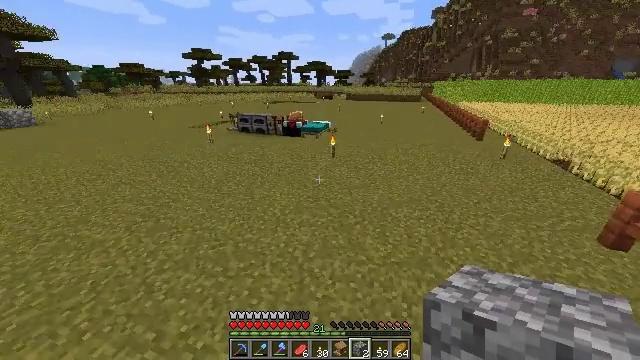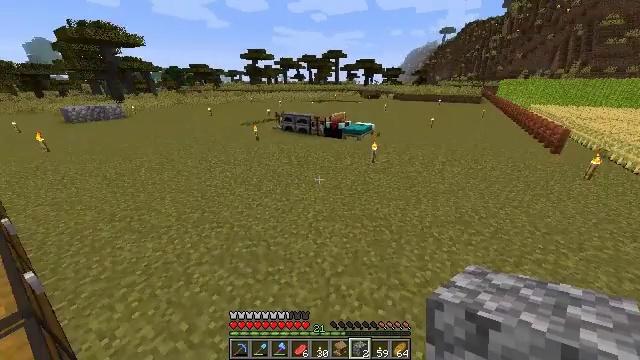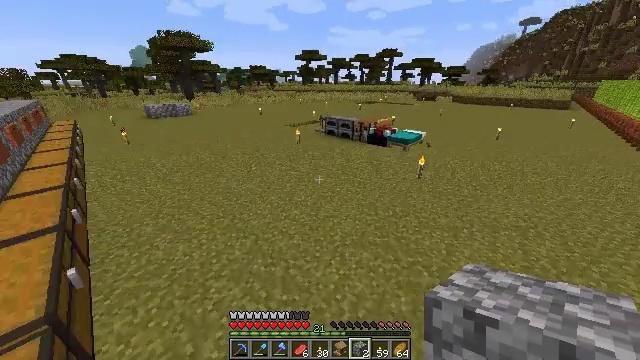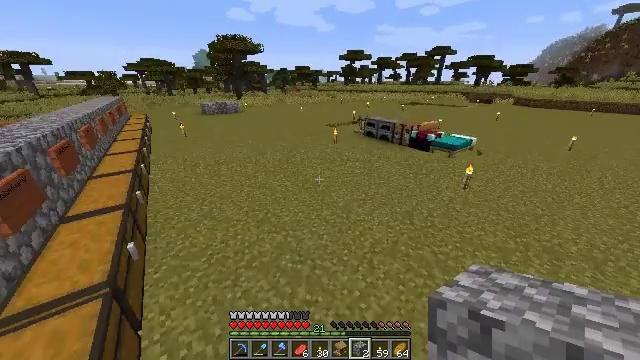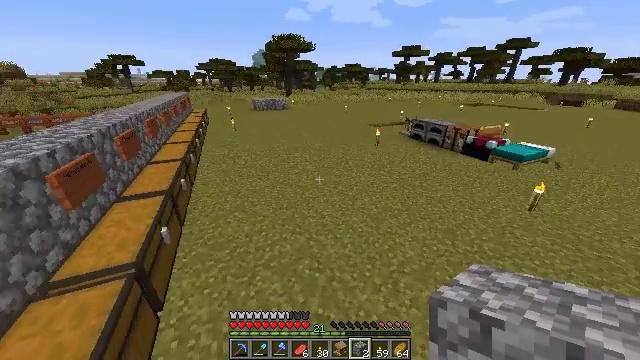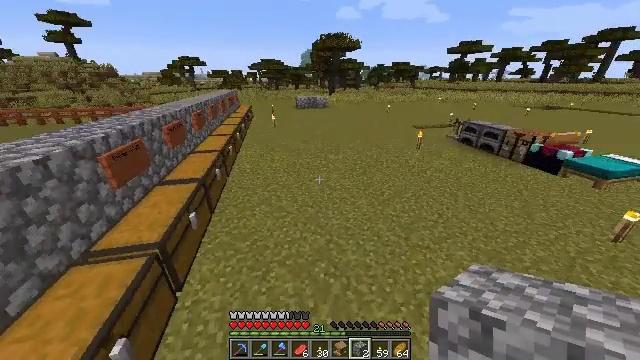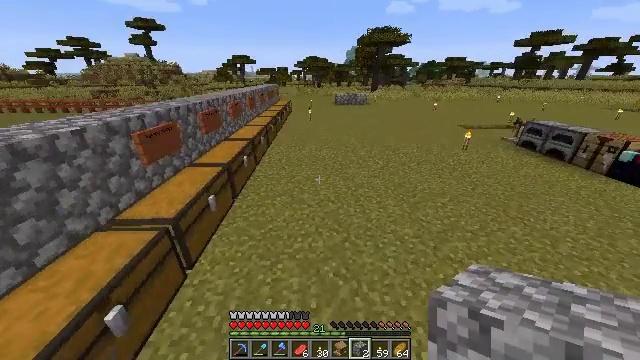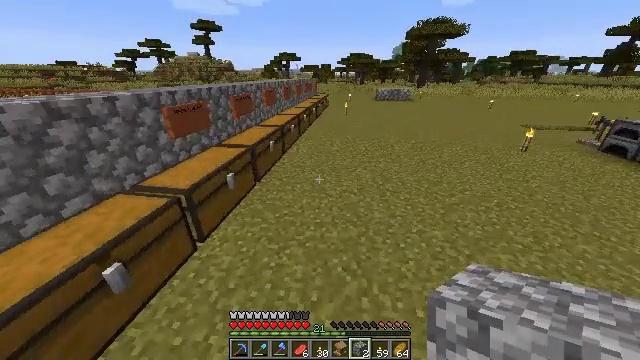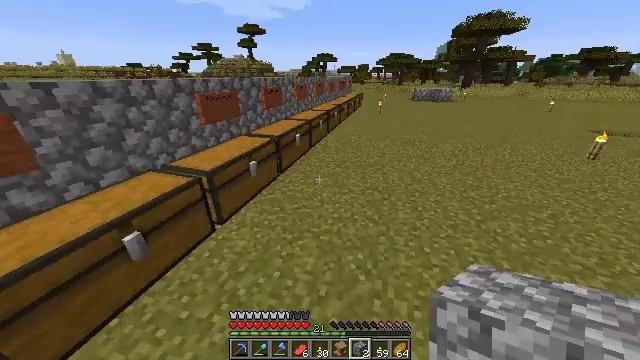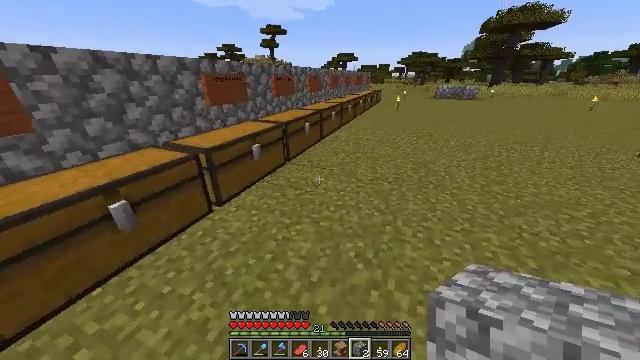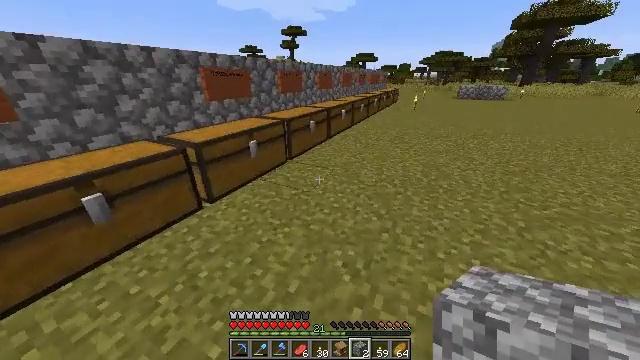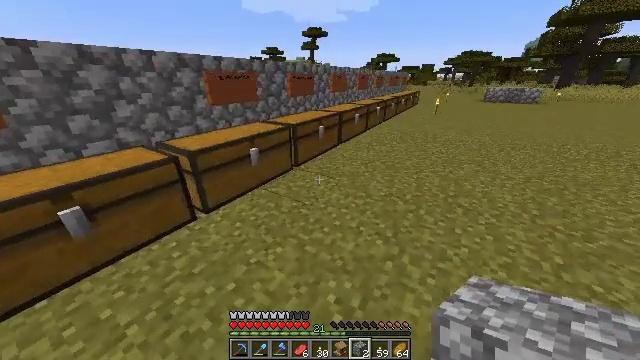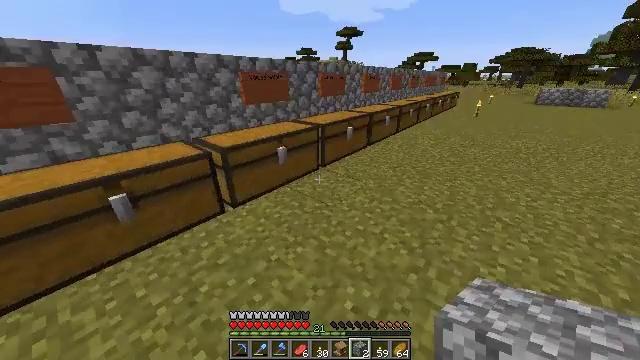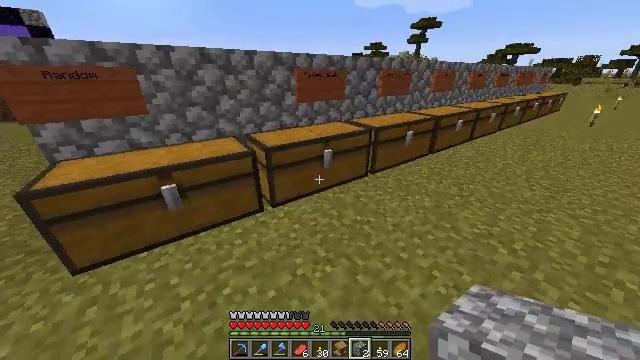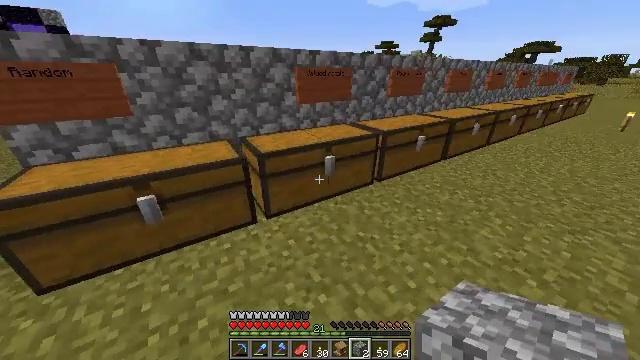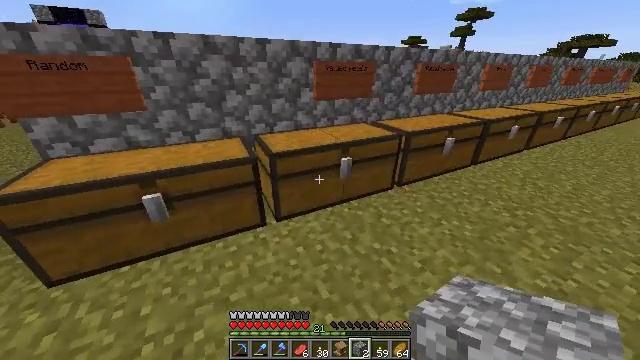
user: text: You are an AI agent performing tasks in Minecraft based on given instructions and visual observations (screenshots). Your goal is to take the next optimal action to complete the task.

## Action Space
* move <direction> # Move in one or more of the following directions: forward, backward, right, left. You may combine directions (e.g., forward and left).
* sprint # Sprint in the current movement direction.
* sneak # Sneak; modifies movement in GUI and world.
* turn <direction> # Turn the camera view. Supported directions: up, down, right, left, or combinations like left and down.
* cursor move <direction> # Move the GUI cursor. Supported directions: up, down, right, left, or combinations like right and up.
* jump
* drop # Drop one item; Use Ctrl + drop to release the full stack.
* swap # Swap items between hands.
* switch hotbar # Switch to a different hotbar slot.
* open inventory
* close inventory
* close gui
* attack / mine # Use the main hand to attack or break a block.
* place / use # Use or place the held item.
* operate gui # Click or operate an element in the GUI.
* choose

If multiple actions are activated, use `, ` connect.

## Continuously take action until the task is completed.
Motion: motion action
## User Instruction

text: Mine the sugar cane near rivers.
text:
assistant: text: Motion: move forward, sprint, turn left, jump
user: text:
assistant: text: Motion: move forward, sprint, turn left, jump
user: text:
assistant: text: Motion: move forward, sprint, turn left, jump
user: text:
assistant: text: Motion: move forward, sprint, turn left, jump
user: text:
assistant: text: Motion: move forward, sprint, turn left, jump
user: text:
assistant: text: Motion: move forward, sprint, turn left
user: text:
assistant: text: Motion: move forward, sprint, turn left
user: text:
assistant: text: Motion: move forward, turn left
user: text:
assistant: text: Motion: move forward, turn left
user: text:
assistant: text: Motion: move forward, turn left
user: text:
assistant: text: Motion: move forward, turn left
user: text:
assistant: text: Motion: move forward, turn left
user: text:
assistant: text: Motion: move forward, turn left
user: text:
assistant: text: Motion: move forward, turn left
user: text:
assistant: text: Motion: move forward, turn left
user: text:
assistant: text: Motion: move forward, turn left, use / place
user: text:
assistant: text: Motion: use / place
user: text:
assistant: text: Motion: use / place
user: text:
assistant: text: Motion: turn left and down
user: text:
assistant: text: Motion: turn left
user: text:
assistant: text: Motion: cursor move left, open gui
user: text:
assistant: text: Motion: cursor move right
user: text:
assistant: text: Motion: no_op
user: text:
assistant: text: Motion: no_op
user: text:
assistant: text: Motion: no_op
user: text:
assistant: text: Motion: no_op
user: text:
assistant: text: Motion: no_op
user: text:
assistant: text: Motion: no_op
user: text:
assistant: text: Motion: no_op
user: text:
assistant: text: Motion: no_op